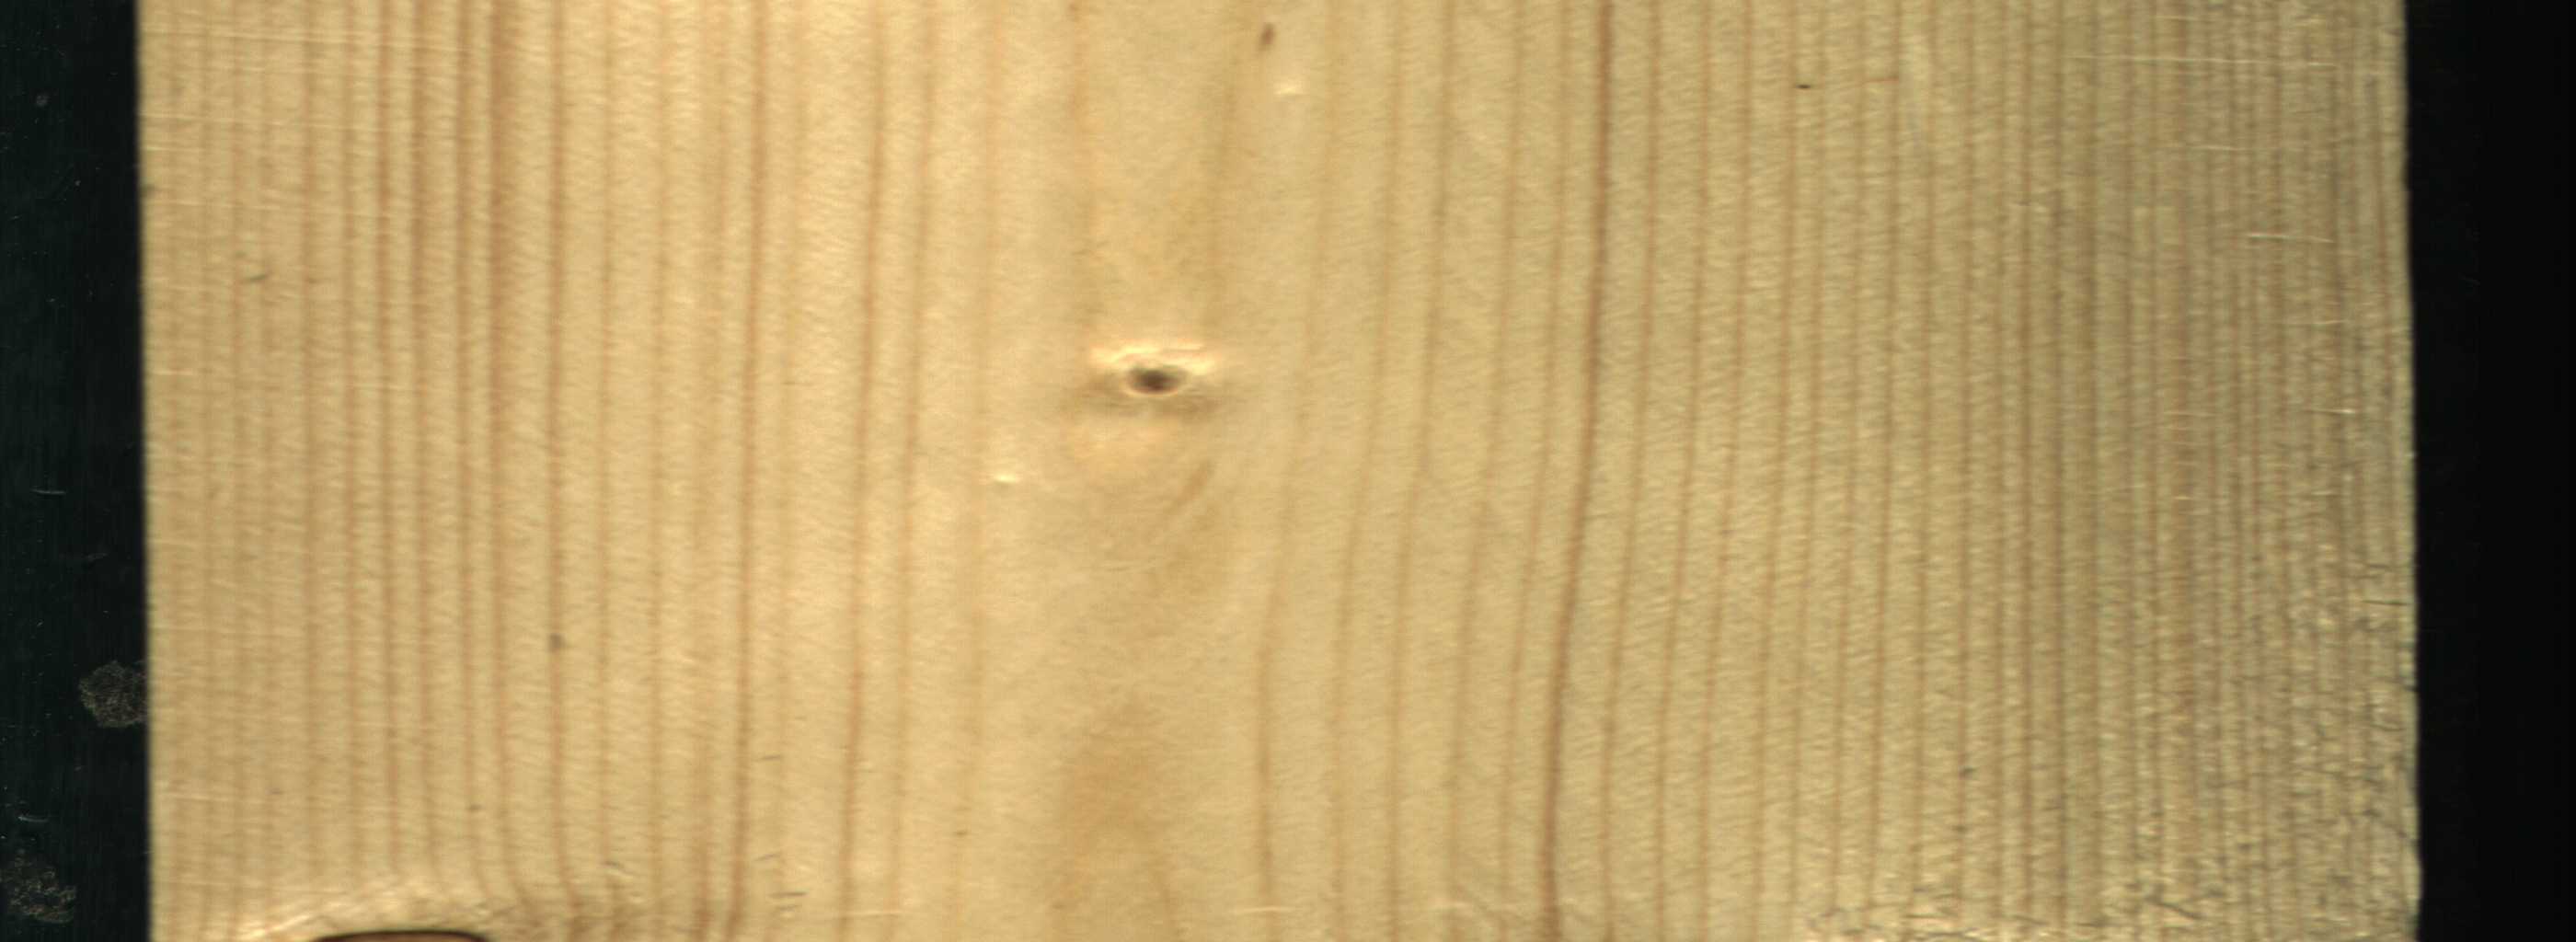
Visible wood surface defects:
Dead_Knot
Live_Knot